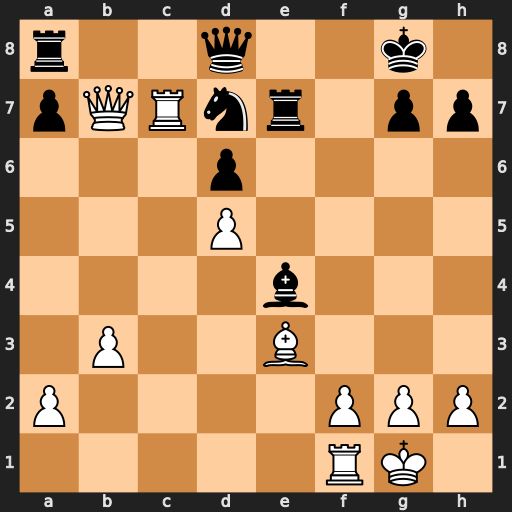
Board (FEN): r2q2k1/pQRnr1pp/3p4/3P4/4b3/1P2B3/P4PPP/5RK1
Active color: w
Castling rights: -
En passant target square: -
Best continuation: Bg5 Nc5 Bxe7 Nxb7 Bxd8